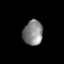
Tissue: skin
Cell type: Epithelial cells
Senescence score: 0.2527
Nuclear area (px): 476
Mean DAPI intensity: 133.099